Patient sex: M
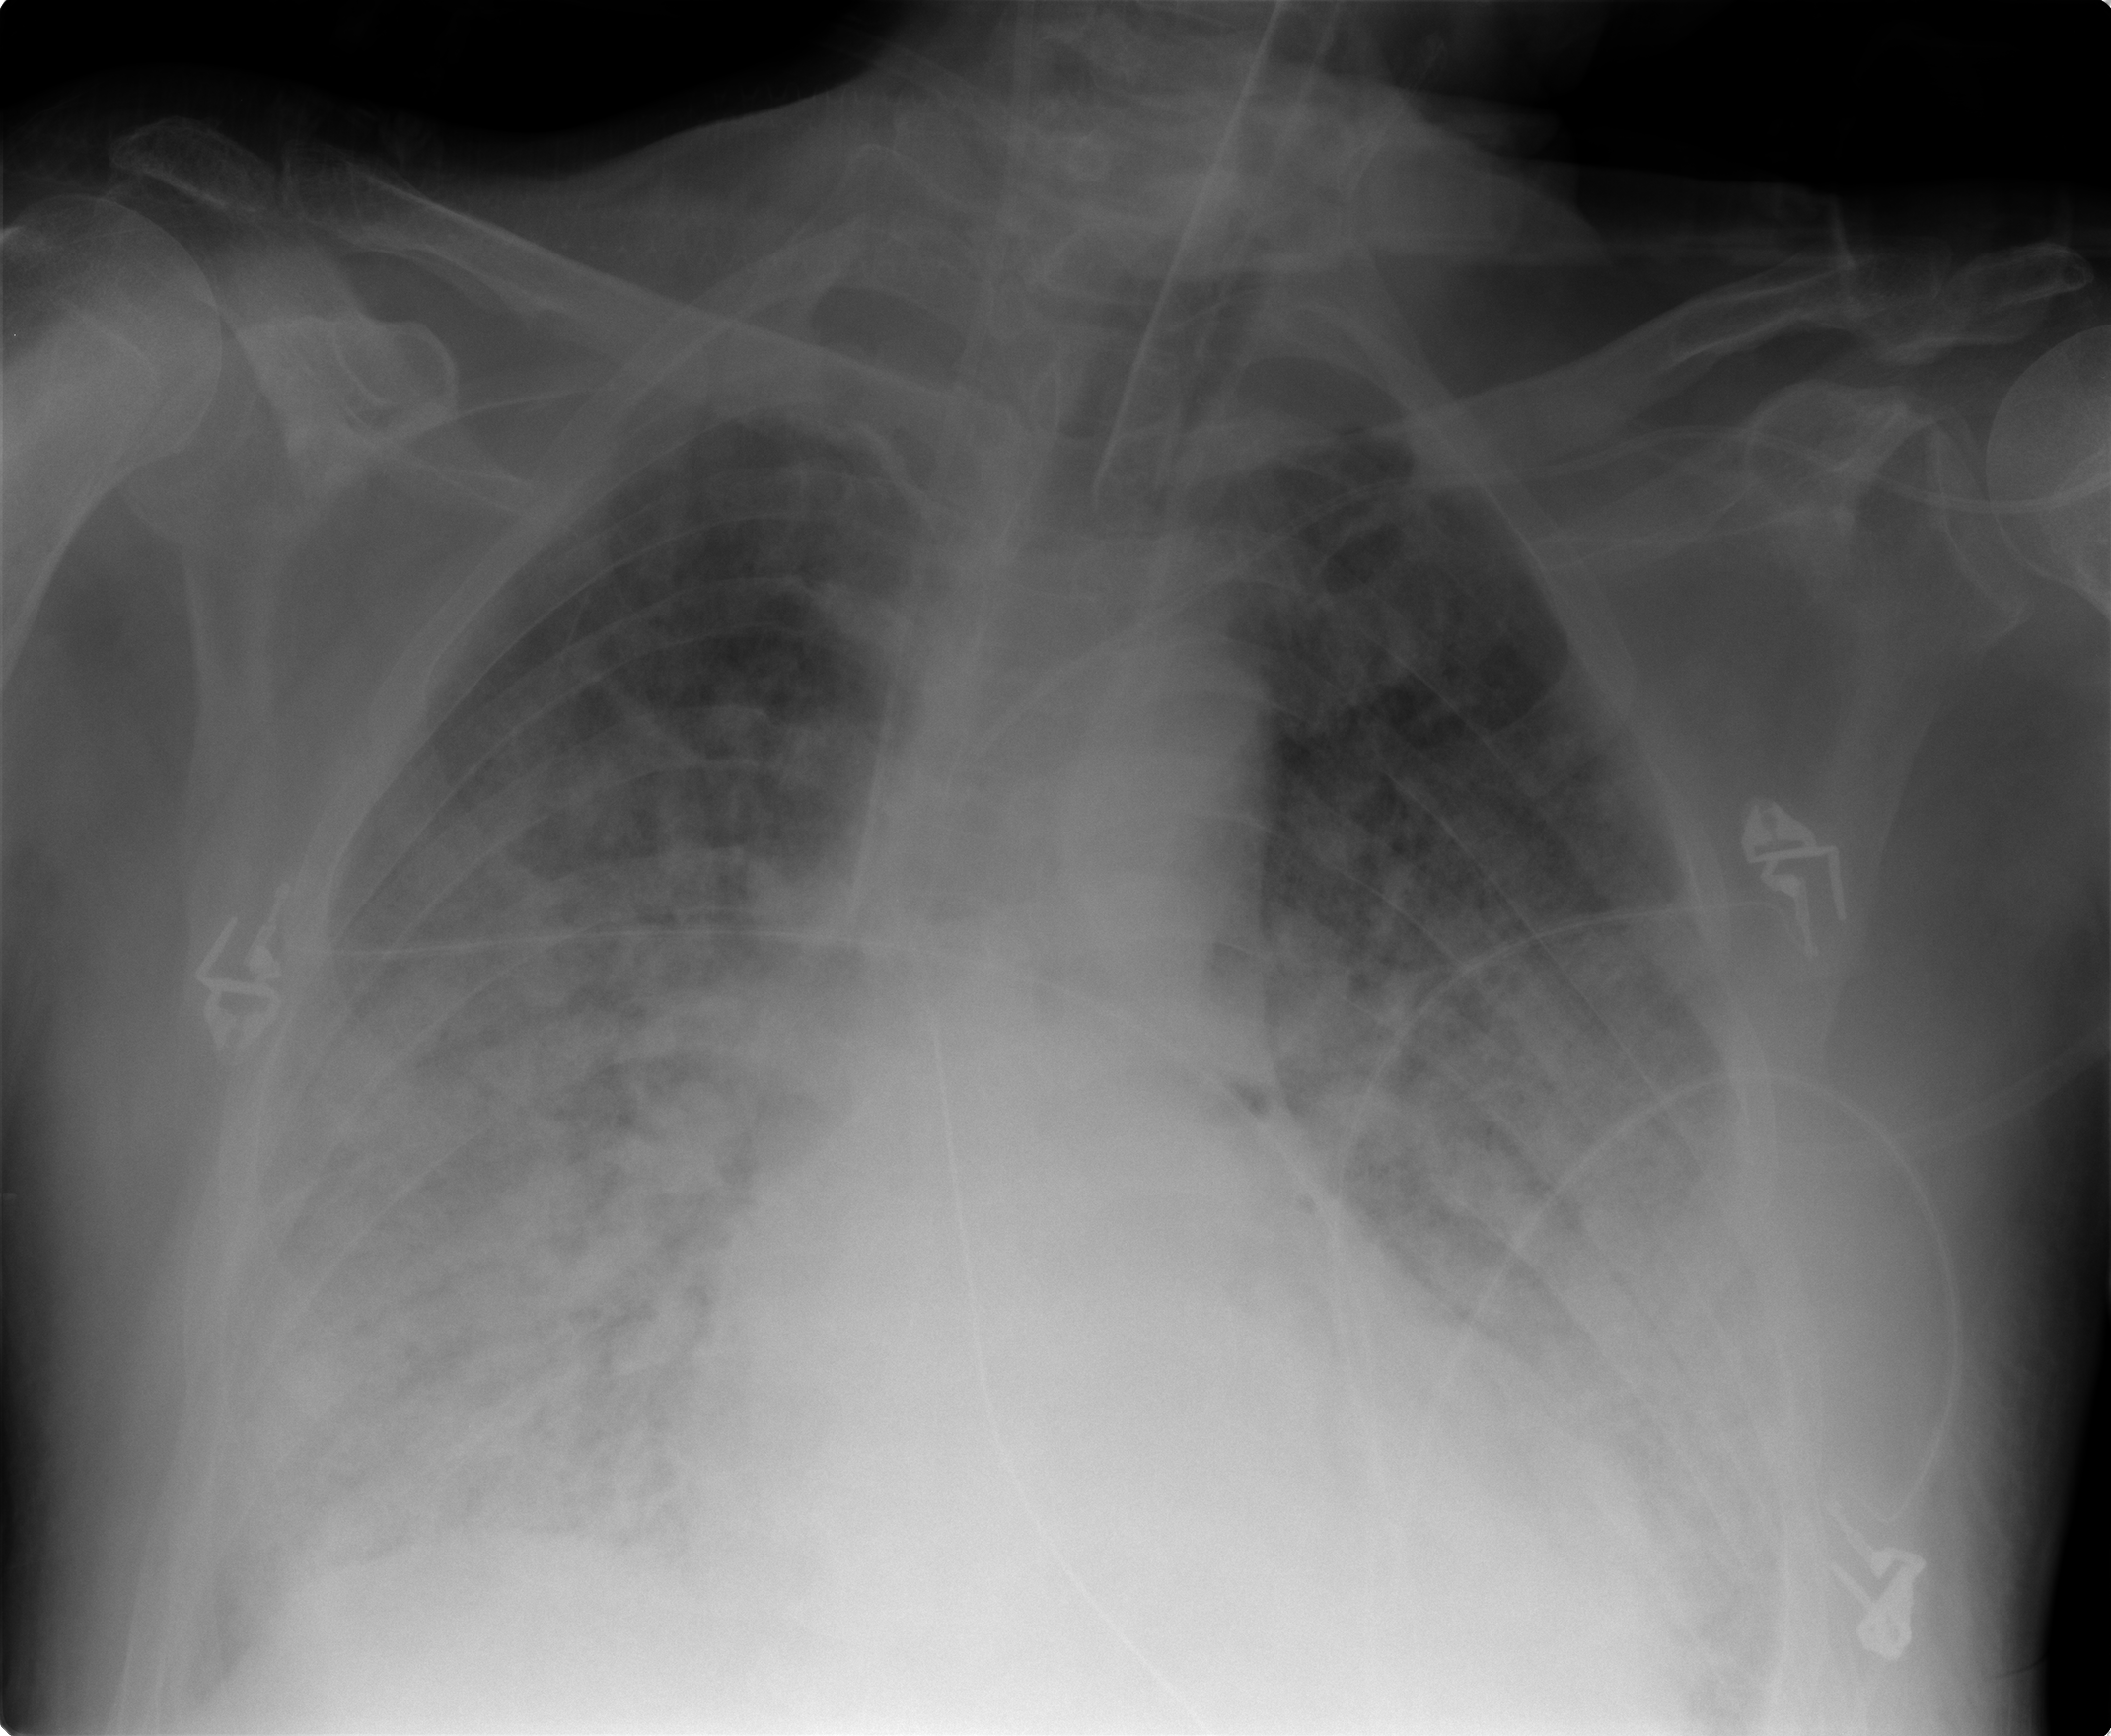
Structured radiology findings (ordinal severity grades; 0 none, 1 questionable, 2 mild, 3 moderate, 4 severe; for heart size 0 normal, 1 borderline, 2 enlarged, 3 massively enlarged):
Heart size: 0
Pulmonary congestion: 2
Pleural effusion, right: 2
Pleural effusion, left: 2
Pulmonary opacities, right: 3
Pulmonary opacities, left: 4
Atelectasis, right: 4
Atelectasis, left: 4